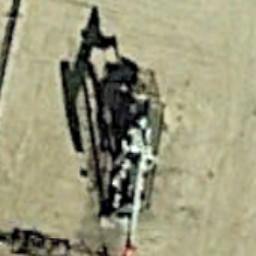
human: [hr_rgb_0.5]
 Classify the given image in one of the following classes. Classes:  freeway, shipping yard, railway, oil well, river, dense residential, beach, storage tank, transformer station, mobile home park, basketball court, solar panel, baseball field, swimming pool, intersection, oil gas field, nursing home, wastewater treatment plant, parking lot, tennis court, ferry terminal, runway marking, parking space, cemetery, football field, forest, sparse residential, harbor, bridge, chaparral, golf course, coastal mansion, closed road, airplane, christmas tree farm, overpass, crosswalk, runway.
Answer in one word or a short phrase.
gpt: oil well